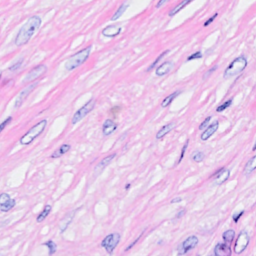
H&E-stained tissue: Breast